Field crop: maize
Growth stage: 2
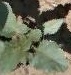
Species: datura